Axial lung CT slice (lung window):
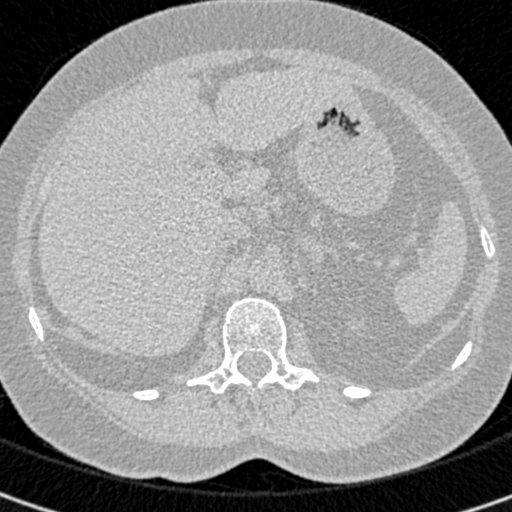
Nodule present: no